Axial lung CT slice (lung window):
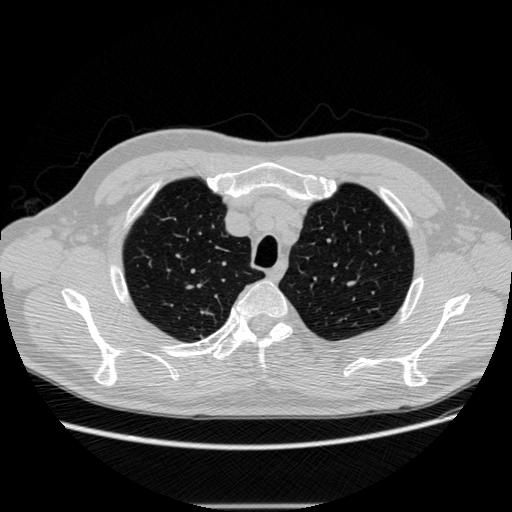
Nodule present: no